Current action and preconditions to check: path_clear

Your task: For each precondition in the list above, predict whether it will hold at this action.

Consider the current scene as observed from the mobile robot's camera, and analyze the predicted future states of all dynamic agents (e.g., people, animals, vehicles, or any moving entities) within the NEXT SECOND.

IMPORTANT: Only answer "very likely" if you are absolutely certain—based on strong, clear evidence—that a dynamic agent will violate the precondition in the predicted future state. Do NOT answer "very likely" for unlikely, ambiguous, or low-probability risks.

Ask yourself for each precondition: Is there a high probability, with clear and convincing evidence, that the predicted future states of any dynamic agent will interfere with the predicted future state of the currently executing action within the NEXT SECOND, causing that precondition to fail?

Assess the risk level based on these predictions. Use "likely" or "very likely" if motions create a clear risk of interference.

Use "neutral" or "improbable" if agents are nearby but their predicted paths are clearly diverging or non-conflicting.

Failure Risk Categories: "very improbable", "improbable", "neutral", "likely", "very likely"

Answer Format: Output ONLY the probability_of_failure value from these categories: "very improbable", "improbable", "neutral", "likely", "very likely"

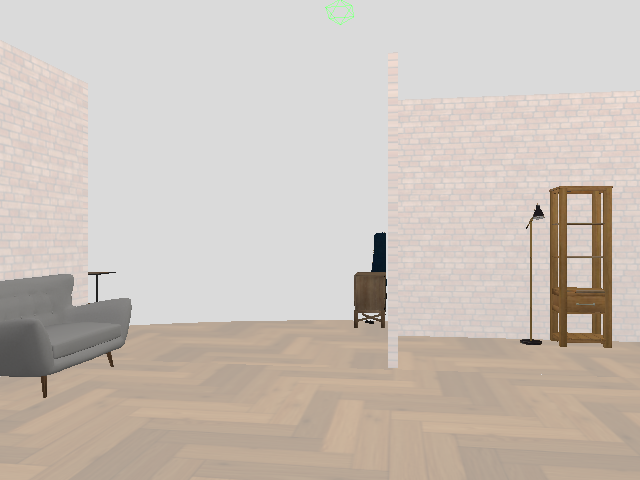

Answer: very improbable